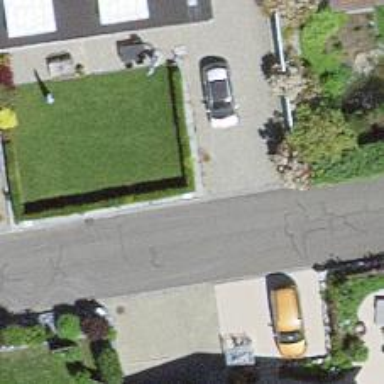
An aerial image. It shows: Hedge barrier.